Question: What would be the most correct/elegant way to model the relationship between a graph edge class and a node class in a UML class diagram?
I would normally use two associations Edge->Node, one for the source node role and one for the destination node role. But recently I've come up with this kind of diagram for a project:

Is the use of an aggregation considered to be correct in this case?
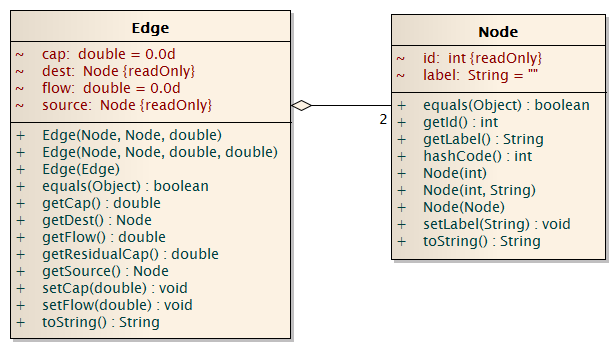
Answer: Yes your use of aggregation is correct in this example provided that an edge must have exactly two nodes.
The only thing I might add is that your Node could also potentially have a one to many relationship with your edge class, although that is not reflected in the fields of your class diagram currently.